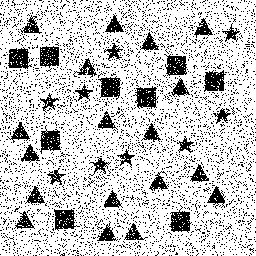
Squares: 9
Triangles: 18
Stars: 9
Total shapes: 36